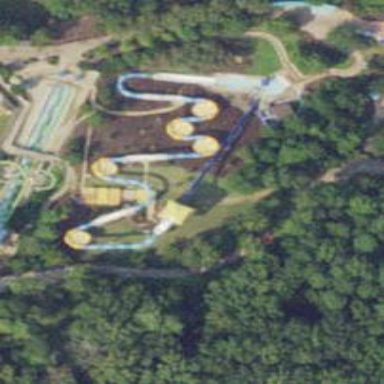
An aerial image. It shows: Water slide attraction next to waterway.